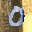
Label: 0